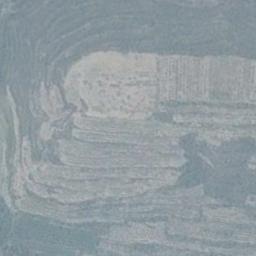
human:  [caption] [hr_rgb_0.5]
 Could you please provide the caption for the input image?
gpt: There are bare and green terrace .

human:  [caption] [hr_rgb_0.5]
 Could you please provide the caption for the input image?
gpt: A large layer of brown and green mixed terraces .

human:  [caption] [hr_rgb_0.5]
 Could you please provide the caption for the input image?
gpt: There was a little weed around the terraces .

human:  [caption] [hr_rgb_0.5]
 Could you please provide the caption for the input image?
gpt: The green plants are on the terrace .

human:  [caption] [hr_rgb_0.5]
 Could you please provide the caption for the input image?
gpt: There are many green terraces of different sizes .